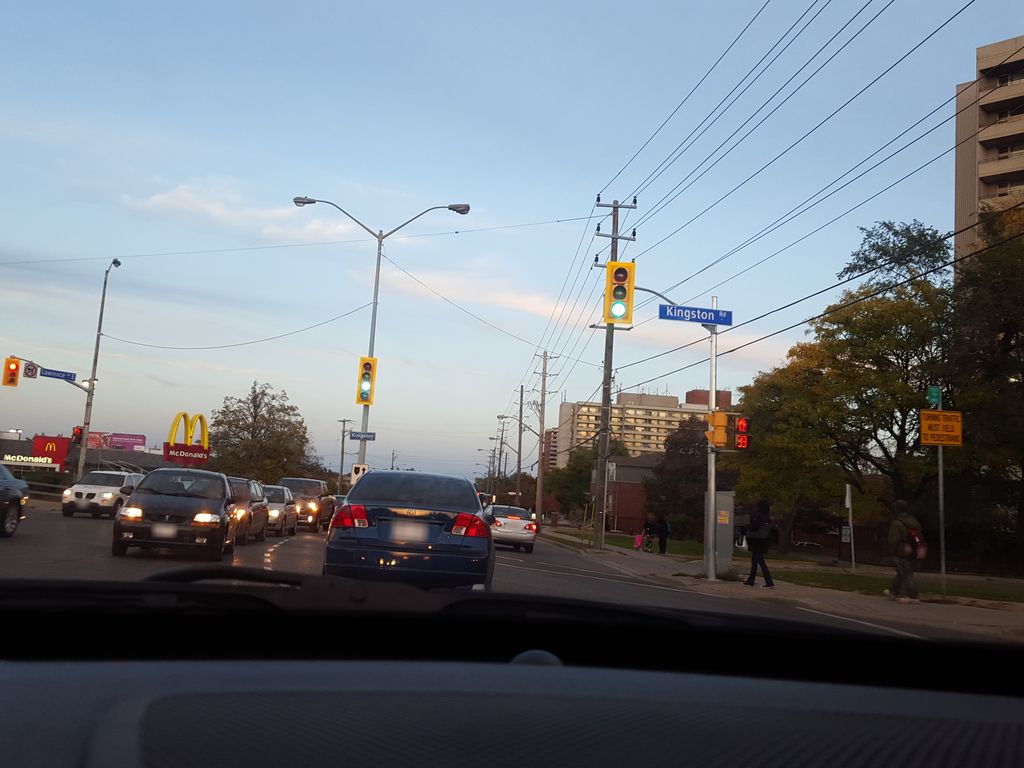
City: toronto